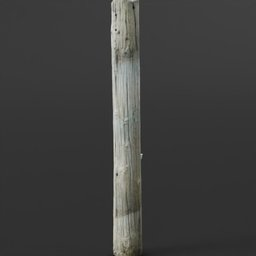
Label: architecture